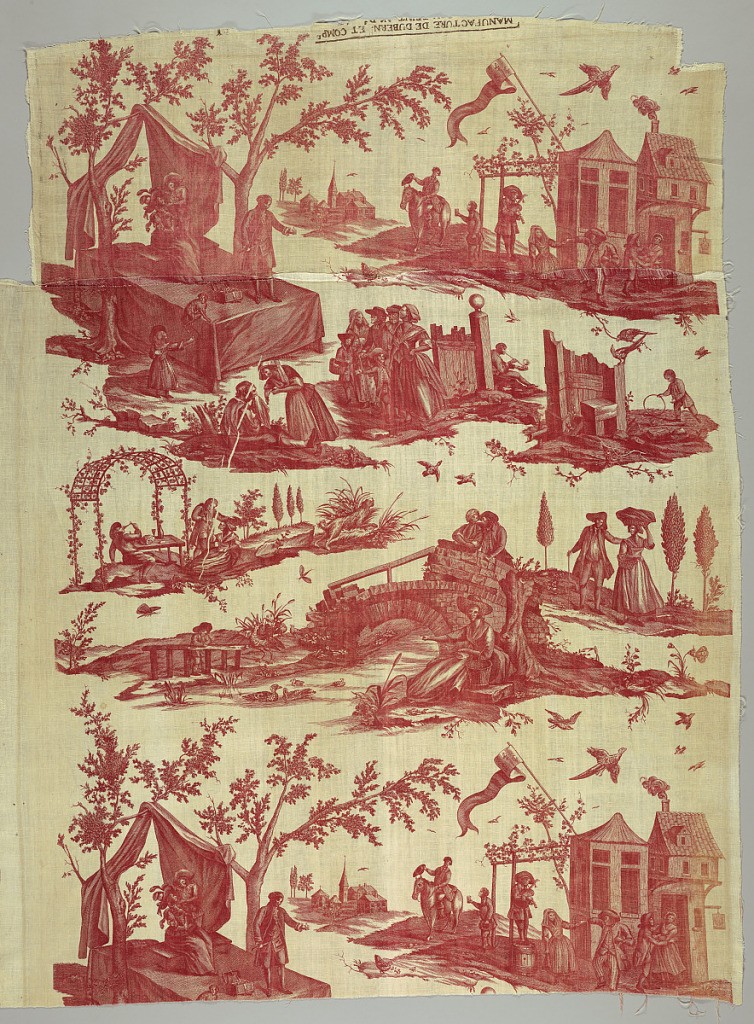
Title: Le Marchand d'Orvietan
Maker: Manufacture de Dubern & Comp. a Nantes
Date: ca. 1785
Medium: cotton Technique: printed by engraved copper plate on plain weave; all yarns z-twist
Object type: Textile with chef de piece
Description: In red on white background a series of pastoral scenes the principal ones being a merchant of patent medicine on a platform and a couple dancing in front of an inn.